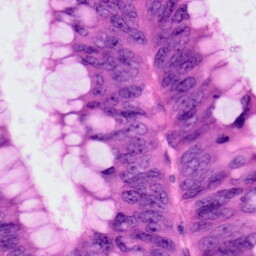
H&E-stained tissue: Colon